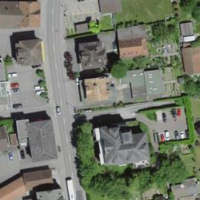
EUNIS habitat code: 54
Species observed at this site:
Dryobates minor
Carduelis carduelis